Field crop: maize
Growth stage: 2
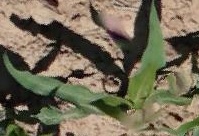
Species: maize